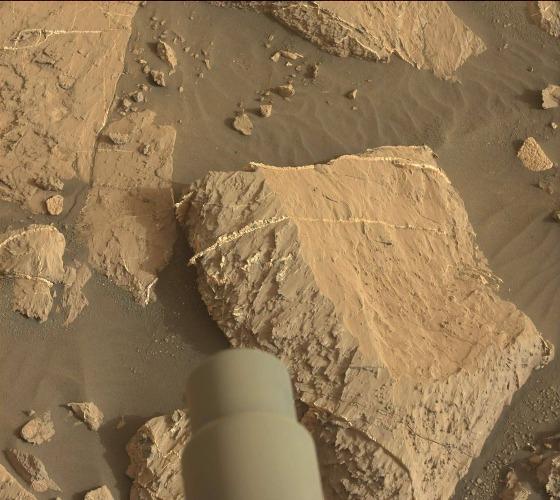
Terrain classes present: Background, Bedrock, Gravel / Sand / Soil, Rock, Shadow